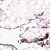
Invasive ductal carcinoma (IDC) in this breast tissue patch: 0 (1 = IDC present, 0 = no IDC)